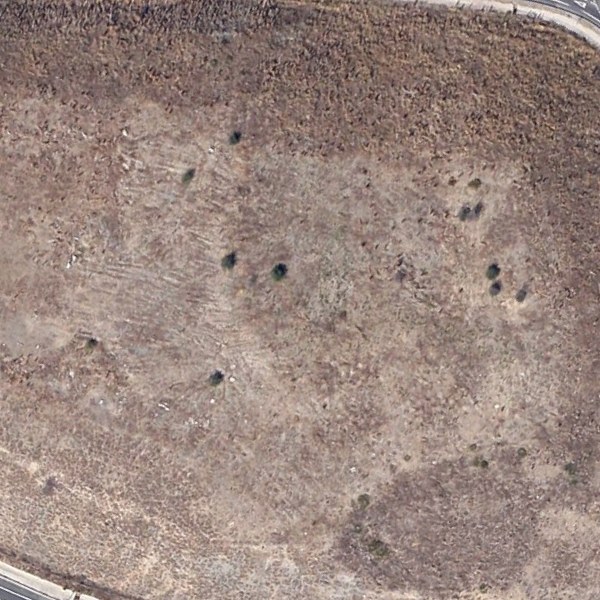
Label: BareLand